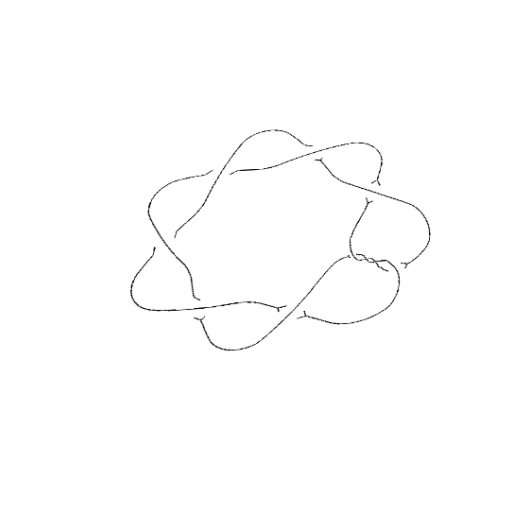
Crossing number: 10